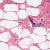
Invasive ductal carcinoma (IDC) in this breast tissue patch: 0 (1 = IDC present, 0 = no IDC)